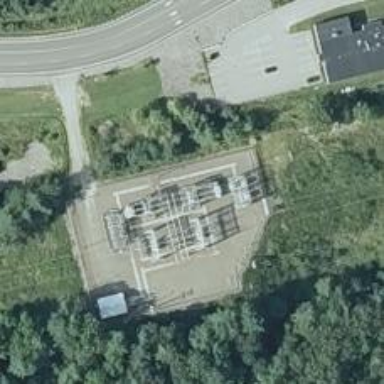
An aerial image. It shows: Switch used for power control.